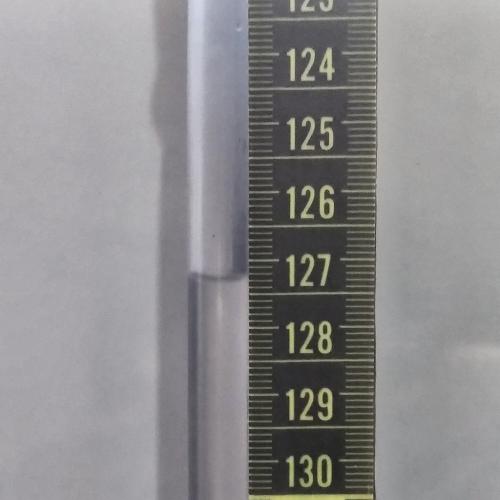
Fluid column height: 127.3 cm